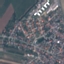
Label: Residential